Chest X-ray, PA view. Patient: 52 years old, sex F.
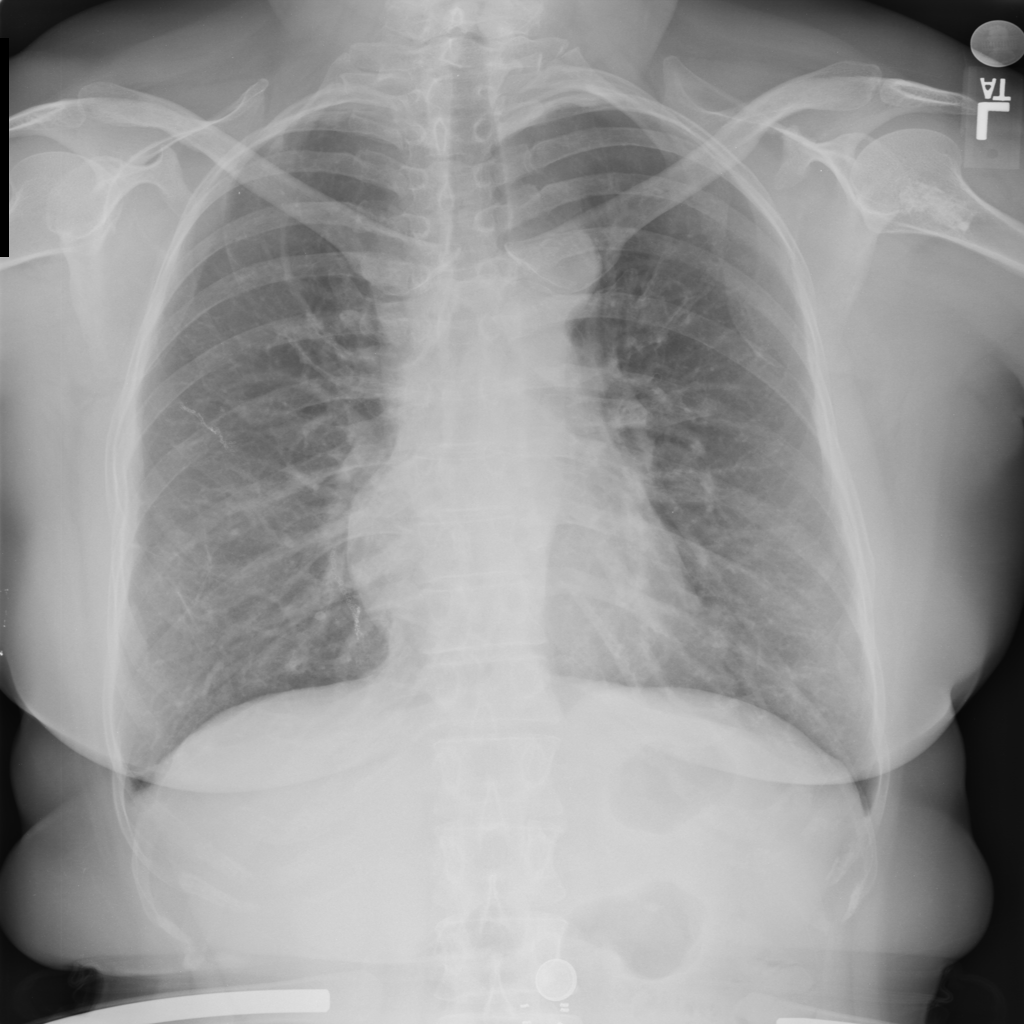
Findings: No Finding